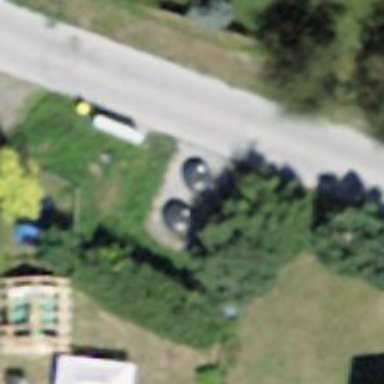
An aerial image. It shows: Recycling container at amenity designated for recycling.